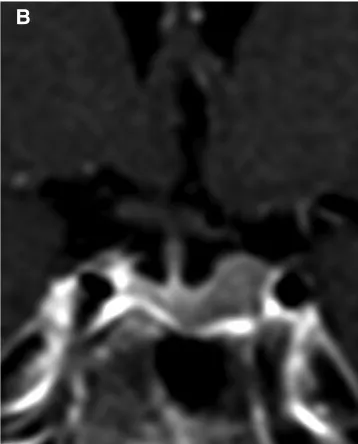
(B) Contrast-enhanced coronal T1-weighed image centered on the sella obtained 3 years and 3 months later demonstrates mild interval decrease in the size of the hypo-enhancing lesion in the left sella, which now measures 1.2 x 1.0 x 0.7 cm (AP, lateral, craniocaudal dimensions), again with extension to the lateral intracarotid line (Knosp grade 2, not shown). Persistent mild suprasellar extension.
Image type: radiology (mri)